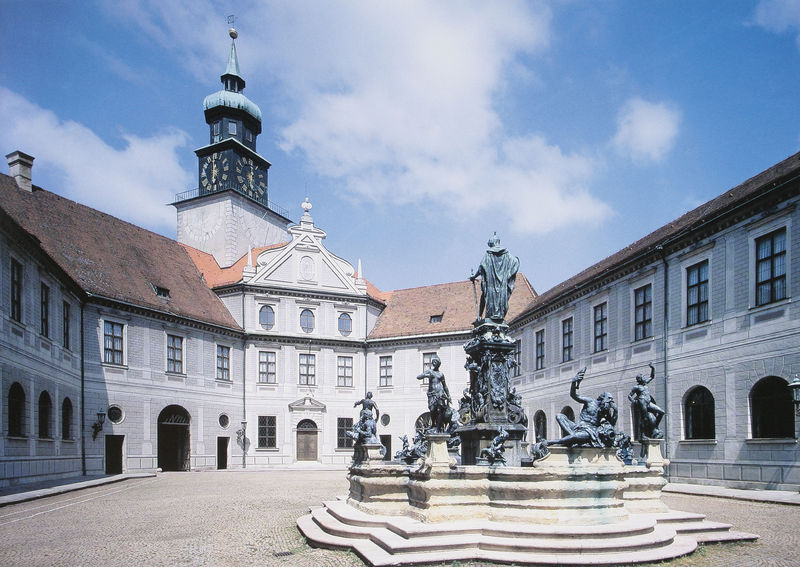
Titel: Brunnenhoffassade mit dem Residenzturm im heutigen Zustand
Künstler: Hans Krumper
Standort: München
Institution: Residenz
Schlagwörter: akt, blau, held, himmel, nackt, schatten, wasser, weiß, wolken, dreieck, kirchturm, stadt, fenster, grau, hell, lampen, licht, schwarz, anlage, dach, gebäude, haus, schloss, wolke, haube, architektur, barock, lang, sockel, spitze, stein, steine, gitter, kirche, sonne, figur, renaissance, brunnen, kirchturmspitze, schornstein, turm, skulptur, springbrunnen, statue, ansicht, bogen, fassade, fassaden, pflaster, fahne, dächer, giebel, hof, platz, figuren, kuppel, treppe, treppen, könig, uhr, durchgang, stufe, stufen, bronze, plastik, tor, foto, fotografie, photographie, bögen, eingang, fugen, hinterhof, treppenstufen, innenhof, glockenturm, kloster, türmchen, münchen, stockwerk, denkmal, pflastersteine, portal, plastiken, statuen, farbfoto, mauern, residenz, götter, hmmel, kapelle, einfahrt, wetterfahne, stockwerke, brunne, standbild, geschoss, kirchturmuhr, turmuhr, schlossanlage, bogenfenster, kruez, cht, dokumentation, uhrturm, brunnenhof, länglich, zwiebelhaube, brunnenfigur, brunnenfiguren, däxher, steinmauern, theodo, wittelsbacherbrunnen